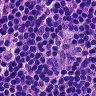
Metastatic tissue present: no